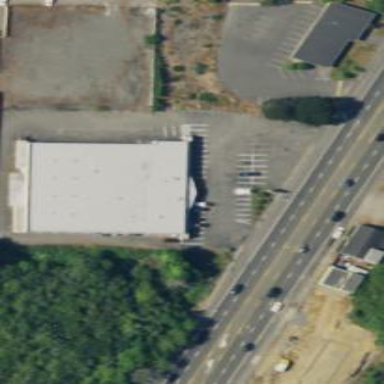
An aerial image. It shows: Building housing bowling alley.